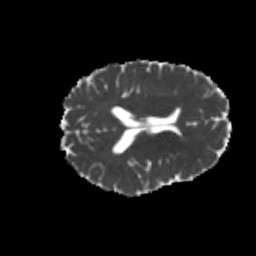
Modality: MD
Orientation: axial
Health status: healthy
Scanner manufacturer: philips
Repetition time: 7.39 s
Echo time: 0.08599 s